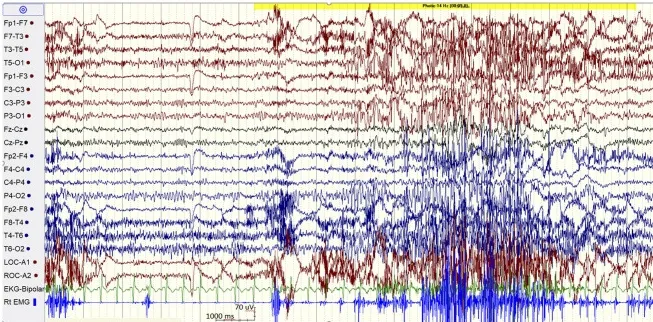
(B) EEG showing normal posterior background and a non-sustained photoparoxysmal response associated with multifocal myoclonic jerks following stimulation at 14 Hz.
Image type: electrography (eeg)